Question: So I'm trying to make custom buttons, for which I need to combine different parts of the button background. To do this I figured using a FrameBuffer would work, however it did not give viable results. Therefore I attempted to test my FrameBuffer drawing method, by writing a simple test method, which returns a texture that is drawn to the display at every render() call. This method is here (note that it is a test method, so it may be a little poorly optimized):
'''
private Texture test()
{
BitmapFont f = ReverseBlade.fontTitle;
f.setColor(Color.LIGHT_GRAY);
FrameBuffer fbo = new FrameBuffer(Format.RGBA8888, (int)f.getBounds("Hi").width, (int)f.getBounds("Hi").height, false);
Batch b = ReverseBlade.batch;
OrthographicCamera c = new OrthographicCamera(fbo.getWidth(), fbo.getHeight());
c.setToOrtho(false);
c.update();
b.setProjectionMatrix(c.combined);
fbo.begin();
b.begin();
f.draw(b, "Hi", 0, 0);
b.end();
fbo.end();
Texture t = fbo.getColorBufferTexture();
fbo.dispose();
b.setProjectionMatrix(ReverseBlade.camera.combined);
return t;
}
'''
However, nothing is displayed. The screen is dark... I have tried without the camera and multiple other variations that I can no longer remember. What am I doing wrong?
What I ended up having to do is to make a new Matrix4 object for the FrameBuffer like this:
'''
Matrix4 m = new Matrix4();
m.setToOrtho2D(0, 0, fbo.getWidth(), fbo.getHeight());
batch.setProjectionMatrix(m);
'''
However, this makes everything that is drawn be upside down, like this:

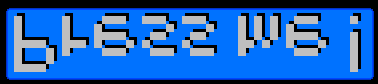
Answer: So following what I added with the Half Solution, all I had to do was create a new Sprite object with the texture from the FBo and call flip(false, true)!